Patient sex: M
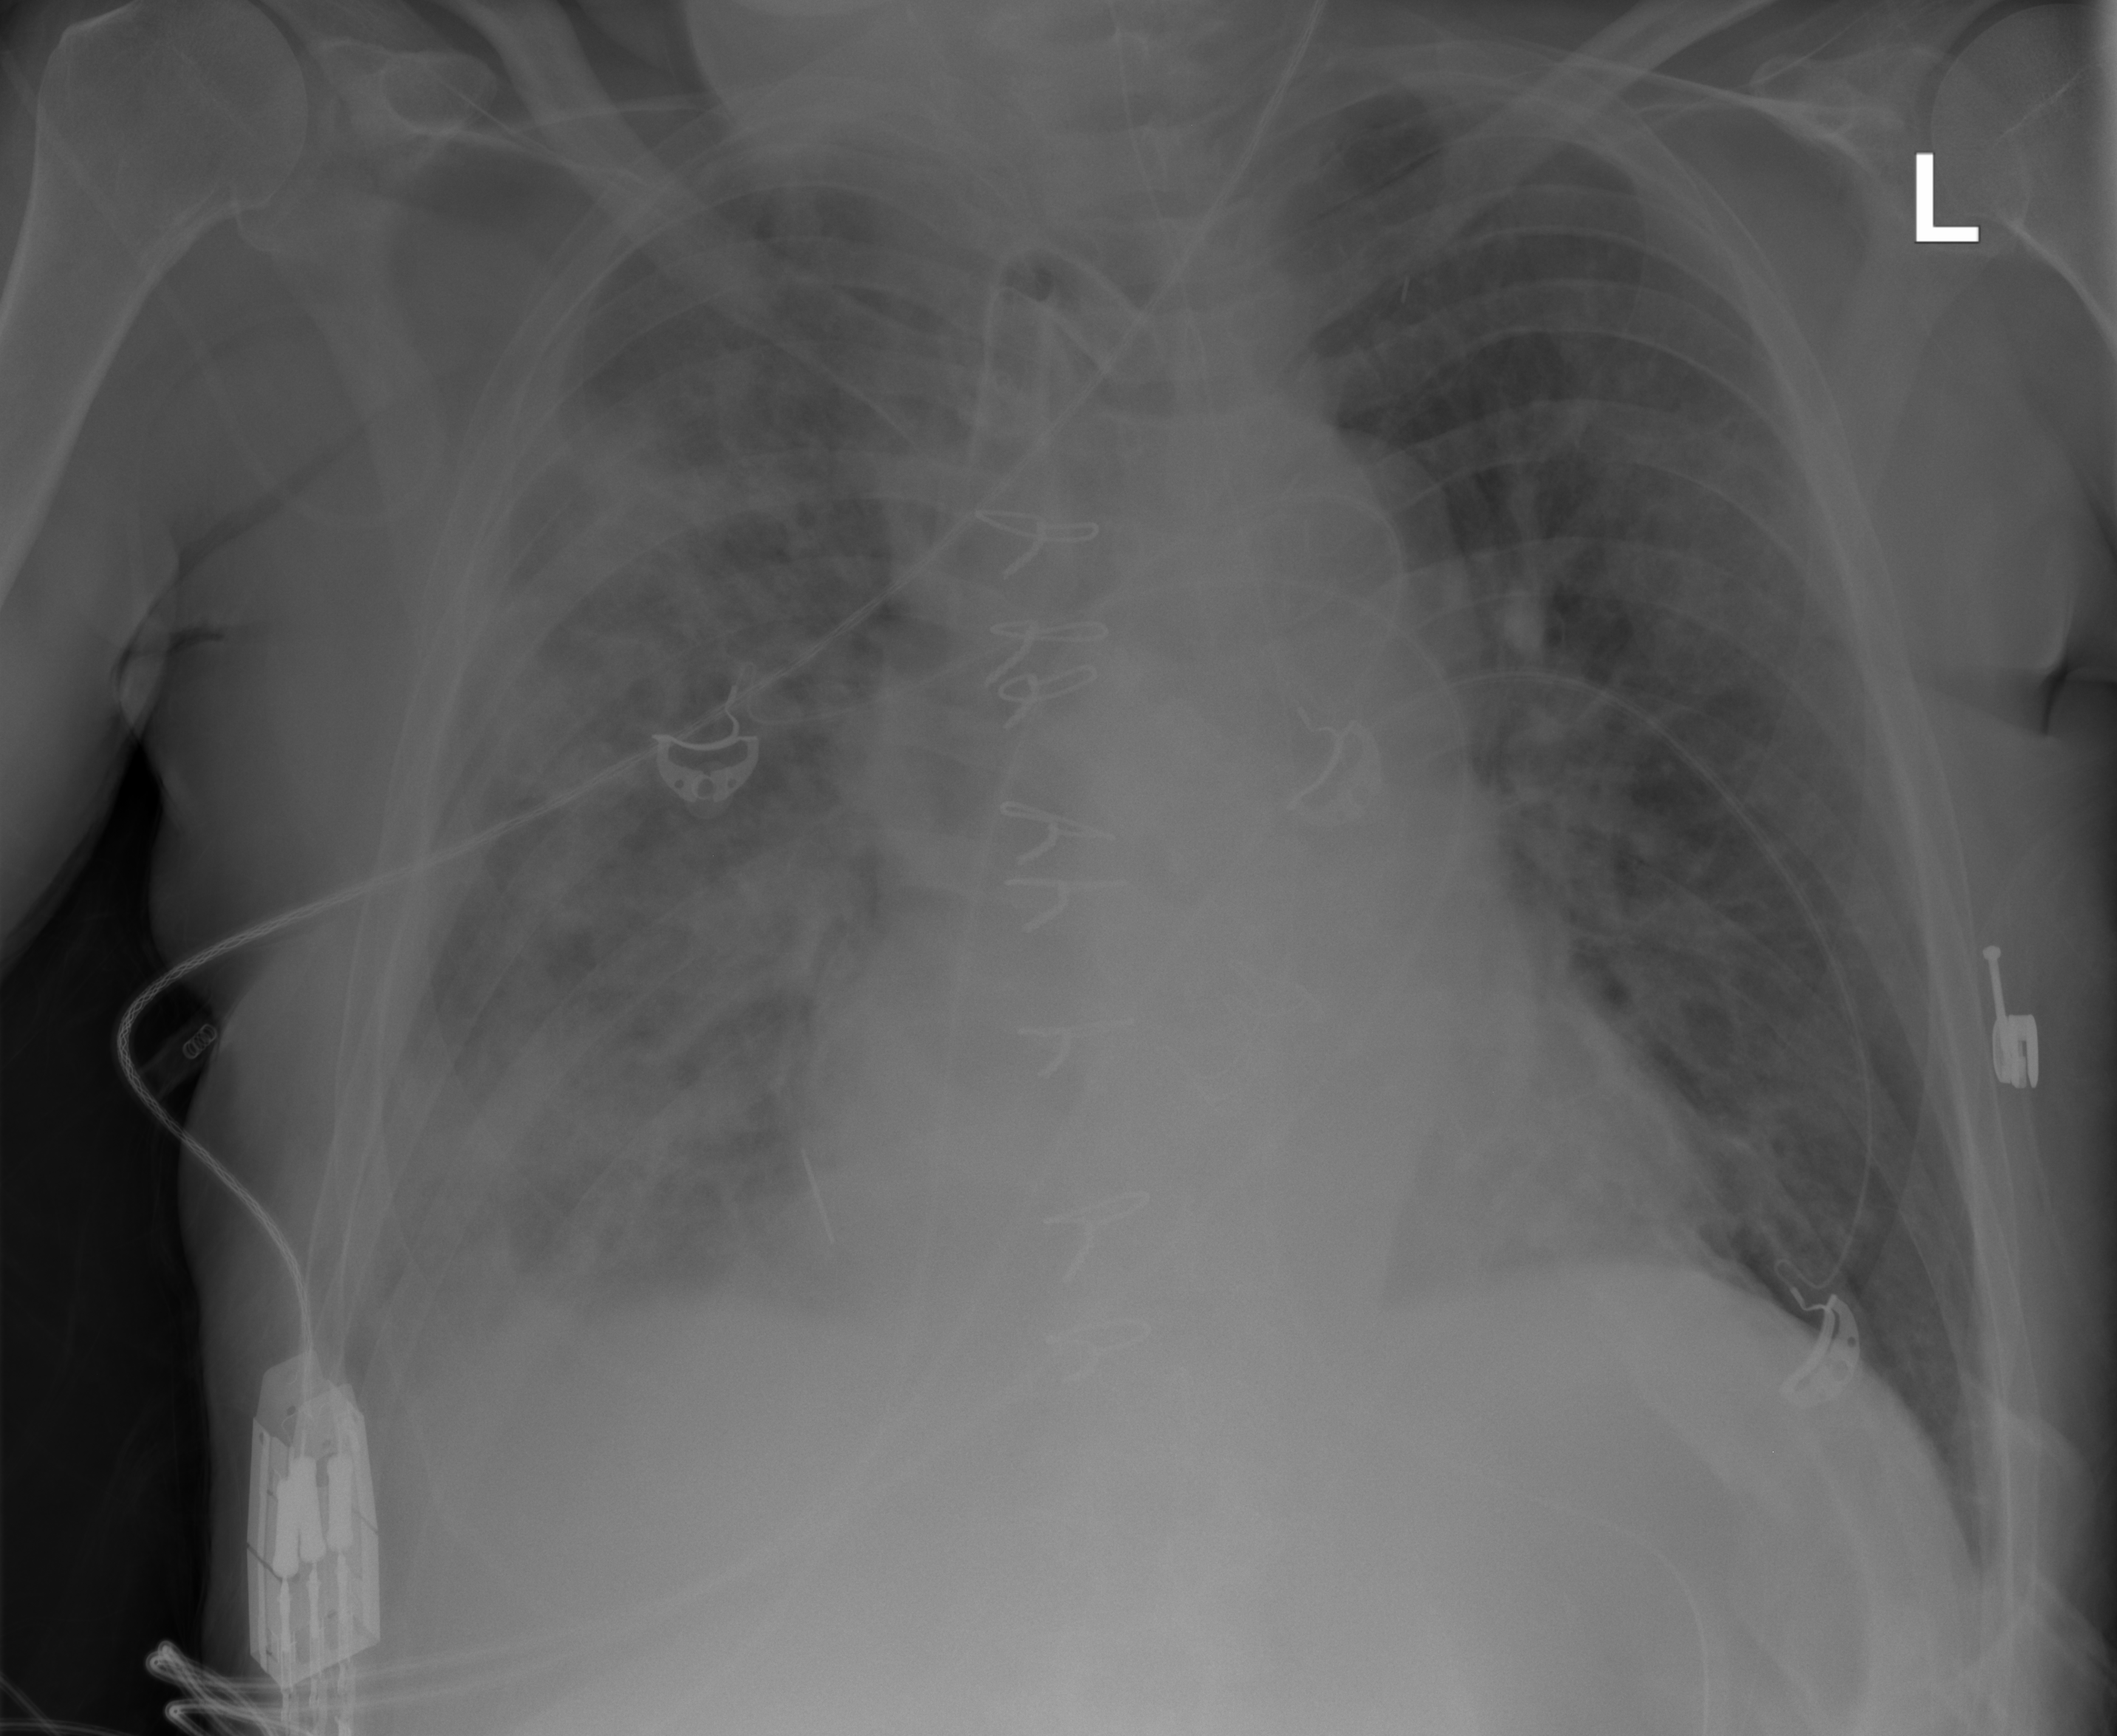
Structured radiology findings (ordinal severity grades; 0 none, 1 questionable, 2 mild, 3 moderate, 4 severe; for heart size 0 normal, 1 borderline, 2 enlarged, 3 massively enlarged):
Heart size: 2
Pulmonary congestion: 2
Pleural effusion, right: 2
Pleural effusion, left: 0
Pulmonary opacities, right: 3
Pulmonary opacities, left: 2
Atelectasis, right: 2
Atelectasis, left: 2